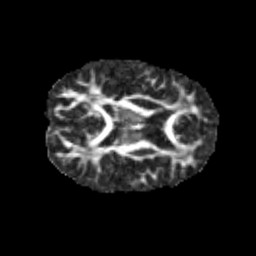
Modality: FA
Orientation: axial
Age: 13
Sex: male
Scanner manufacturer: siemens
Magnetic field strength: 3 T
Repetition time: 3.8 s
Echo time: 0.07 s